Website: crate-barrel
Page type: account-selection
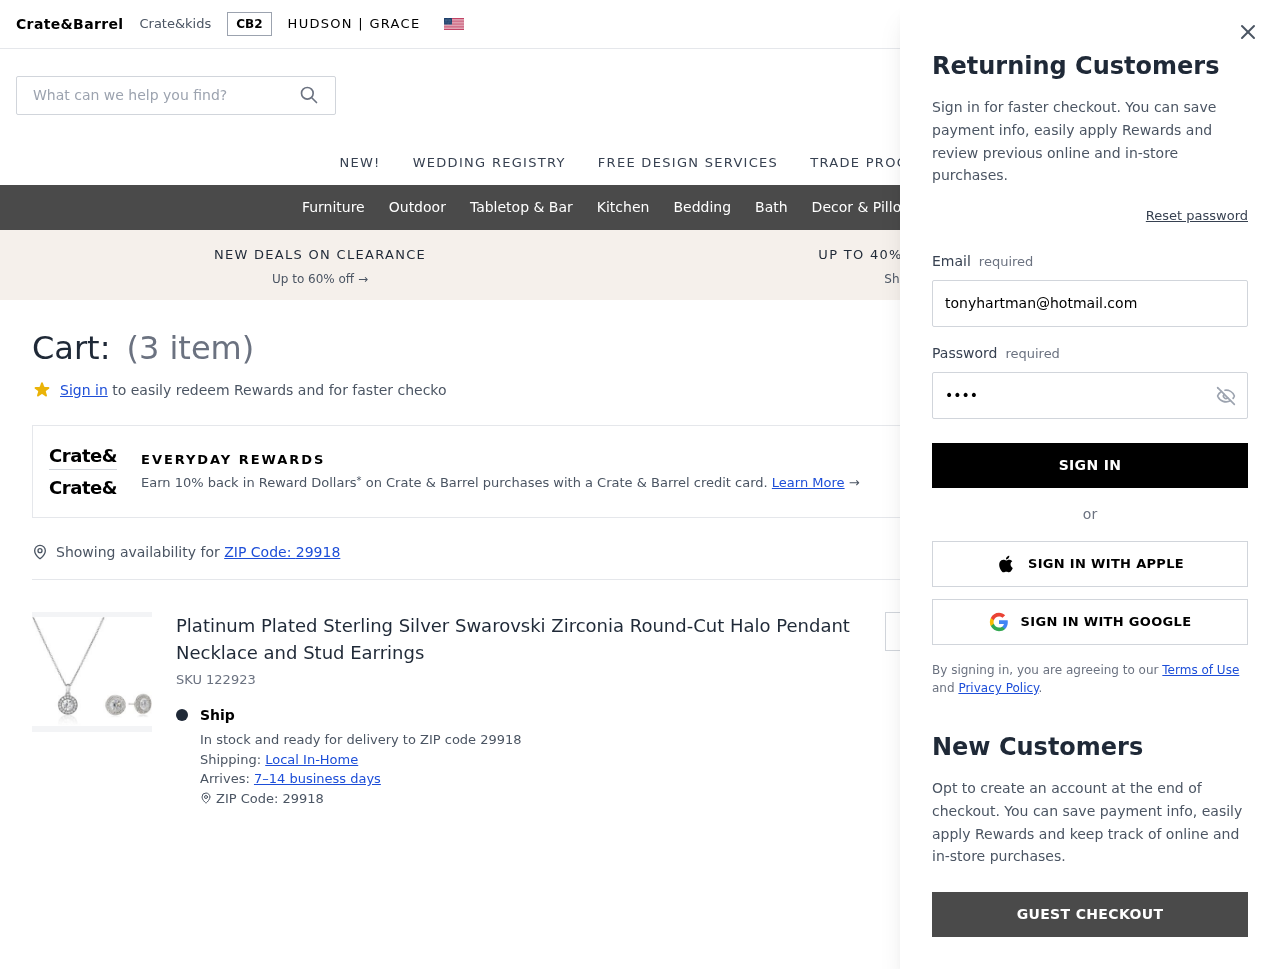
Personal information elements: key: PII_EMAIL
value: tonyhartman@hotmail.com
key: PII_POSTCODE
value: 29918
Product elements: key: PRODUCT1_NAME
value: Platinum Plated Sterling Silver Swarovski Zirconia Round-Cut Halo Pendant Necklace and Stud Earrings
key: PRODUCT1_QUANTITY
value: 3
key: PRODUCT1_SKU
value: SKU 122923
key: PRODUCT1_ORIGINAL_PRICE
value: $62.49
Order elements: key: ORDER_NUM_ITEMS
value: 3
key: ORDER_SUBTOTAL
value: $149.97
Search elements: key: HEADER_SEARCH
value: What can we help you find?